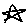
Label: star